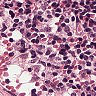
Metastatic tissue present: no